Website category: university
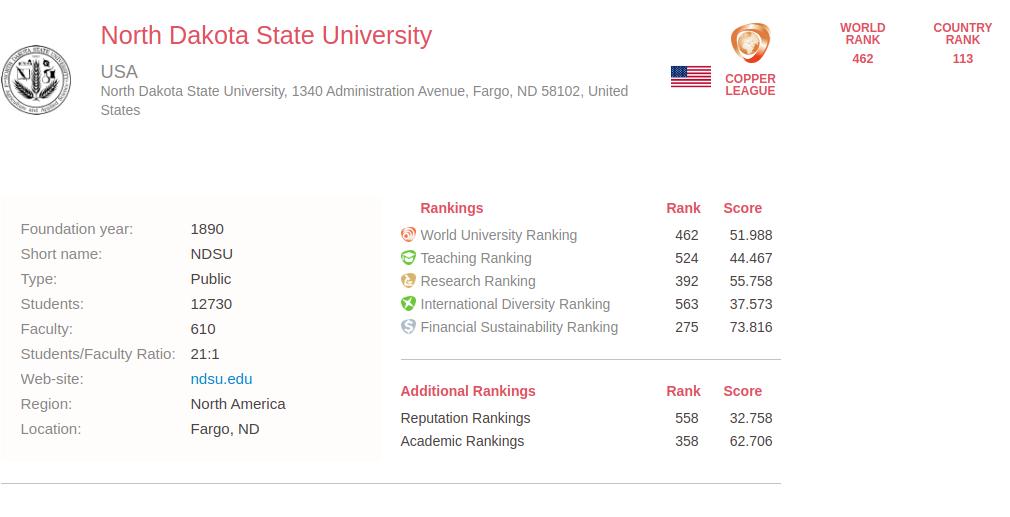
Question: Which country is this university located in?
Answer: USA

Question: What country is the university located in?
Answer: USA

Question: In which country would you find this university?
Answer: USA

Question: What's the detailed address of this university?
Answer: North Dakota State University, 1340 Administration Avenue, Fargo, ND 58102, United States

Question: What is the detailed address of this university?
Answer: North Dakota State University, 1340 Administration Avenue, Fargo, ND 58102, United States

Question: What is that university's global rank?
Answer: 462

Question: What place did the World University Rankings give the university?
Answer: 462

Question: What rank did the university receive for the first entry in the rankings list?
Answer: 462

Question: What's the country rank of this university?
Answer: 113

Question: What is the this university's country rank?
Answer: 113

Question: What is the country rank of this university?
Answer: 113

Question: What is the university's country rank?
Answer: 113

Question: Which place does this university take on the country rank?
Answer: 113

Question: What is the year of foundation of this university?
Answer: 1890

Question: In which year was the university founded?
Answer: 1890

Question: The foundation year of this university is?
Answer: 1890

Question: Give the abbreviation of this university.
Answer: NDSU

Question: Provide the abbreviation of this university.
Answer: NDSU

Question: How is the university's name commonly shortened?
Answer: NDSU

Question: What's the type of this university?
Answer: Public

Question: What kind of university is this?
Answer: Public

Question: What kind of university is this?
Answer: Public

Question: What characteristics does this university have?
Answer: Public

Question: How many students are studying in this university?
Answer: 12730

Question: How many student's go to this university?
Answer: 12730

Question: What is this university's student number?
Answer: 12730

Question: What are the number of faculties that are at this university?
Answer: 610

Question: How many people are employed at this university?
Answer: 610

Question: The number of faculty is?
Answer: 610

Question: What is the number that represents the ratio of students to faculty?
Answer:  21 : 1

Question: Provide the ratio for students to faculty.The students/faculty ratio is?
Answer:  21 : 1

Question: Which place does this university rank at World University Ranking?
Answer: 462

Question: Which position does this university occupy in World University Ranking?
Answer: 462

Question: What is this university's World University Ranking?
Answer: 462

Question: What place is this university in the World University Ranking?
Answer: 462

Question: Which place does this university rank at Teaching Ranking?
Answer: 524

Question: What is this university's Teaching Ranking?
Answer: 524

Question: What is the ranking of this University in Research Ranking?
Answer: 392

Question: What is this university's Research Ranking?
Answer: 392

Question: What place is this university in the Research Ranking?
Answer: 392

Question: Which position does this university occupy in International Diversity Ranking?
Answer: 563

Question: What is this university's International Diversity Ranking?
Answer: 563

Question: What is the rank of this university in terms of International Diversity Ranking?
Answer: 563

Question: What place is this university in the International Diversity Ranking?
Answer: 563

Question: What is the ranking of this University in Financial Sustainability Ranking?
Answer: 275

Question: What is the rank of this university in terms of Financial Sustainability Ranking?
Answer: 275

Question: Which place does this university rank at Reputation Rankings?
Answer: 558

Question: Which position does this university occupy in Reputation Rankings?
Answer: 558

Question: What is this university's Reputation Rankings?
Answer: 558

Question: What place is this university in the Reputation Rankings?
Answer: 558

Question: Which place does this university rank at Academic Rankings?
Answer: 358

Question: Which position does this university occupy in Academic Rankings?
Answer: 358

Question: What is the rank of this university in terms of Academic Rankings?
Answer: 358

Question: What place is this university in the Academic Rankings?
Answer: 358

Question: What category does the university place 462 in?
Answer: World University Ranking

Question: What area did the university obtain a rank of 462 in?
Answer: World University Ranking

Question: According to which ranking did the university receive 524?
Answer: Teaching Ranking

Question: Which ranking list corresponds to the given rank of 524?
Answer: Teaching Ranking

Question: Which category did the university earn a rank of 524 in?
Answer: Teaching Ranking

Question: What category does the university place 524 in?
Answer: Teaching Ranking

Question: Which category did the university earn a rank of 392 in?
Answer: Research Ranking

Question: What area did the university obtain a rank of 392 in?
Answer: Research Ranking

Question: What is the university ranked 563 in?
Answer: International Diversity Ranking

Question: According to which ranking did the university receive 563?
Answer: International Diversity Ranking